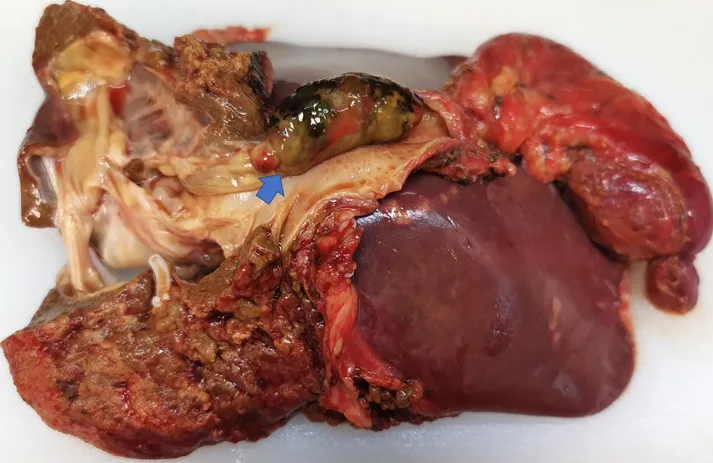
Macroscopic image of the specimen with the tumor within the common bile duct.
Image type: pathology (h&e)